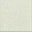
Piece: xx